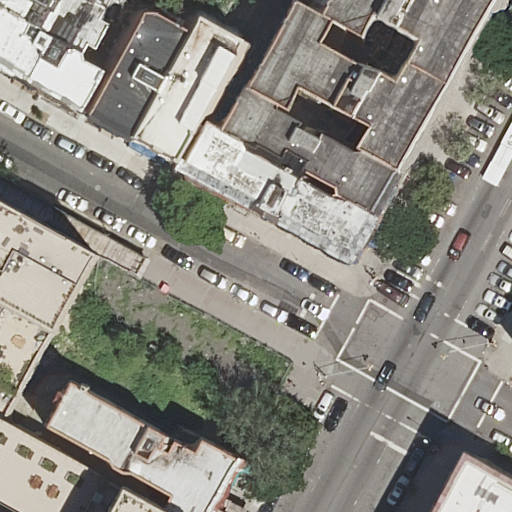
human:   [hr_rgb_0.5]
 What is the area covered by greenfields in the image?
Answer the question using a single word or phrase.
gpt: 0m2

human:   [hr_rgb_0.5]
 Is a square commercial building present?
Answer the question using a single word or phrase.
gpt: no

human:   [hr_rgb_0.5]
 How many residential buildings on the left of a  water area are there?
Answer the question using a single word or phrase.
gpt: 0

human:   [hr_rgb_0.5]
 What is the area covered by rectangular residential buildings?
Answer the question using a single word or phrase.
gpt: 1535m2

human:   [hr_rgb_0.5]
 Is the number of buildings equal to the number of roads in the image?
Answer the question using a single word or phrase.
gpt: no

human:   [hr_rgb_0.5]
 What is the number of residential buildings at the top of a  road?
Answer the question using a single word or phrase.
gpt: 11

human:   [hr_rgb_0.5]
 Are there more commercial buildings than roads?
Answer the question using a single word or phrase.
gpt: no

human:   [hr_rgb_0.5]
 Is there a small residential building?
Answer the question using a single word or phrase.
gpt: yes

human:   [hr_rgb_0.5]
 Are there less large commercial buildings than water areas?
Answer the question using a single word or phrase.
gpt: no

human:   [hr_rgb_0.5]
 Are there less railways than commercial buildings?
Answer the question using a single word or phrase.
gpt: no

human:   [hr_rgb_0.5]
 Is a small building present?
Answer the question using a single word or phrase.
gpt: yes

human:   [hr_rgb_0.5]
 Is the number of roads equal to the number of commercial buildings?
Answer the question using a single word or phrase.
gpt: no

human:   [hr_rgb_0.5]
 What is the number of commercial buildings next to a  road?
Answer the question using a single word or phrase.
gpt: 0

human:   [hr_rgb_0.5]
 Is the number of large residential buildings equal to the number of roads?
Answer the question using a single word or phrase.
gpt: yes

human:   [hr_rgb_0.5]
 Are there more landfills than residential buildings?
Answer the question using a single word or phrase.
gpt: no

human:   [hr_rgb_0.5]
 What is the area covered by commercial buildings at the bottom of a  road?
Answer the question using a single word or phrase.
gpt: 0m2

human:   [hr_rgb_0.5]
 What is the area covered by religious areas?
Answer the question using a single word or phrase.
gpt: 0m2

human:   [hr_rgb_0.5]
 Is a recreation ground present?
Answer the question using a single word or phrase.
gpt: no

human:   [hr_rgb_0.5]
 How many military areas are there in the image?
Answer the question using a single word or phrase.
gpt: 0

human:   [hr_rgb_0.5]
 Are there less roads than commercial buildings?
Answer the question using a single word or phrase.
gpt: no

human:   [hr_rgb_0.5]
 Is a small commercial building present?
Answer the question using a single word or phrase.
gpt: no

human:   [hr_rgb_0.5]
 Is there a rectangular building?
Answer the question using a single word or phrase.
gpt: yes

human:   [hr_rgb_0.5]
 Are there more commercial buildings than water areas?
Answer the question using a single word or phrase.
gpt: no

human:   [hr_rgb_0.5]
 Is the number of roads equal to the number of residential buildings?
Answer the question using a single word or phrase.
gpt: no

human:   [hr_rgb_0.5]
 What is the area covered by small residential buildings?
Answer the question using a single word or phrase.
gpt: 187m2

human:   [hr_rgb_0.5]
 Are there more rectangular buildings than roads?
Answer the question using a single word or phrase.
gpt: yes

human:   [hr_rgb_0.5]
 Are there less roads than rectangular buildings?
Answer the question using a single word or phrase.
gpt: yes

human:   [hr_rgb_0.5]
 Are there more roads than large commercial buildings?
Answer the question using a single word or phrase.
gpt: yes

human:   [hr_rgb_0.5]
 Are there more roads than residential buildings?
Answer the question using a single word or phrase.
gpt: no

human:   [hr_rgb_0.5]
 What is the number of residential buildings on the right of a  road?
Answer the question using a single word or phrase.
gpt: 2

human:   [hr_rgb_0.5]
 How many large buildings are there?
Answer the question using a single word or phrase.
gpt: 2

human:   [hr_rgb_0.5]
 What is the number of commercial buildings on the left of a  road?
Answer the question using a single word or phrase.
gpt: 0

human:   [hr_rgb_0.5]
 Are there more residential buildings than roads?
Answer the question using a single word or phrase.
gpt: yes

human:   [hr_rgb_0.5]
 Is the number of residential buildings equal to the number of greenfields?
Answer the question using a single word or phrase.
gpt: no

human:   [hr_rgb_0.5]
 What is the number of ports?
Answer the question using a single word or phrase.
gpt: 0

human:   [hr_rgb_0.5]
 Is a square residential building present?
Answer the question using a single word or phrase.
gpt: no